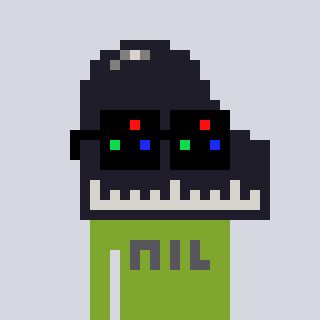
a pixel art character with square black sunglasses, a piano-shaped head and a slimegreen-colored body on a cool background